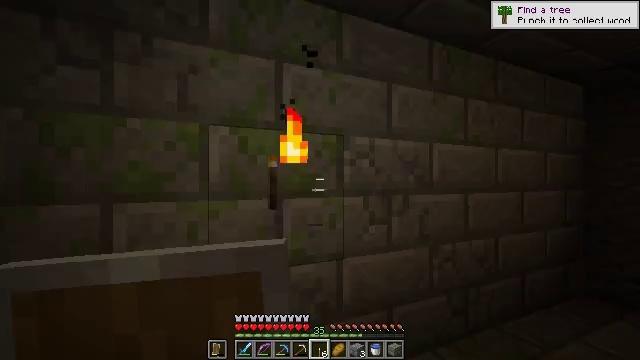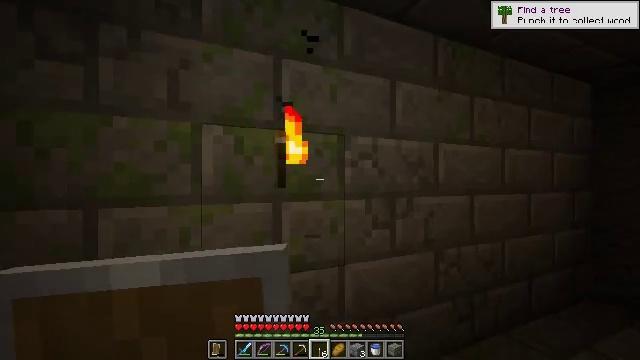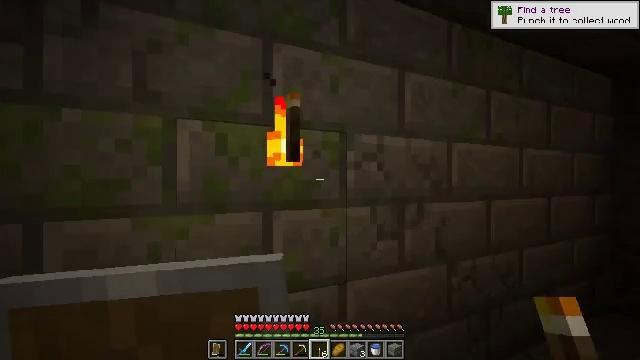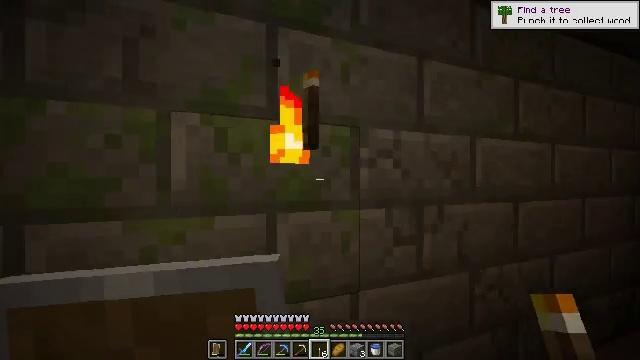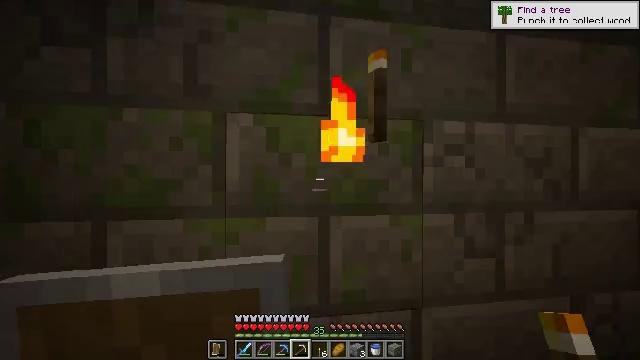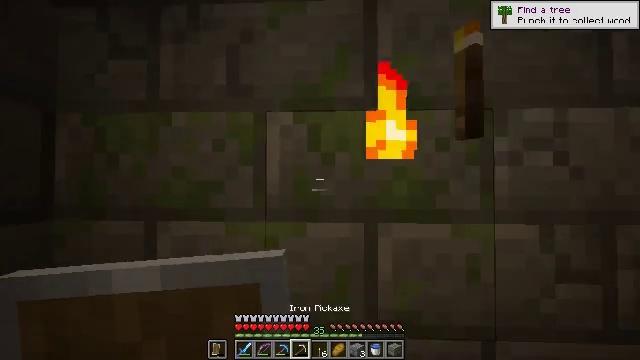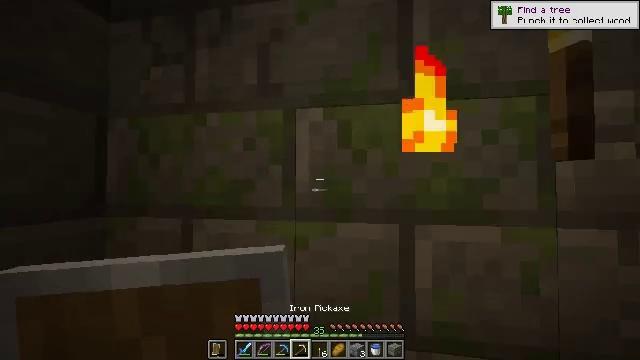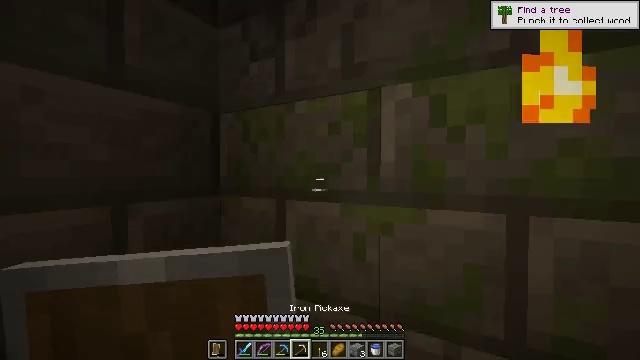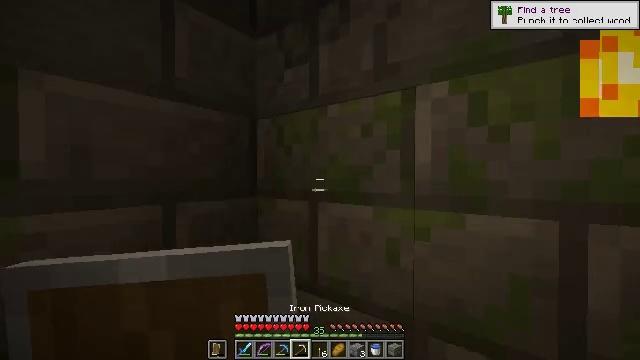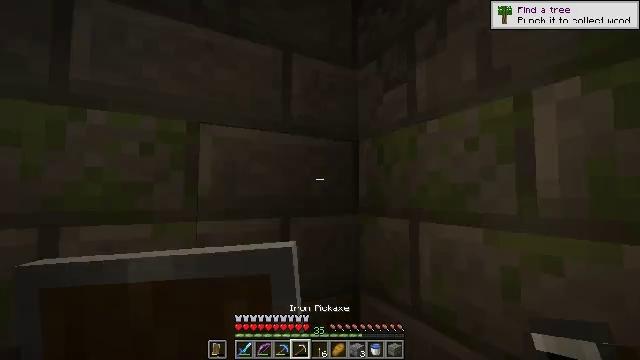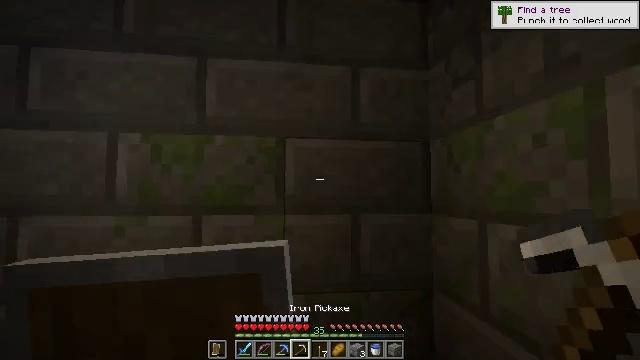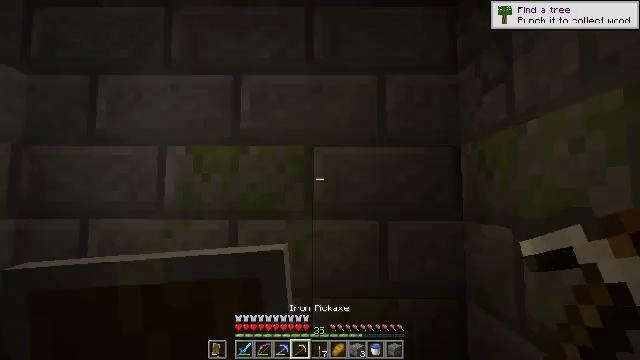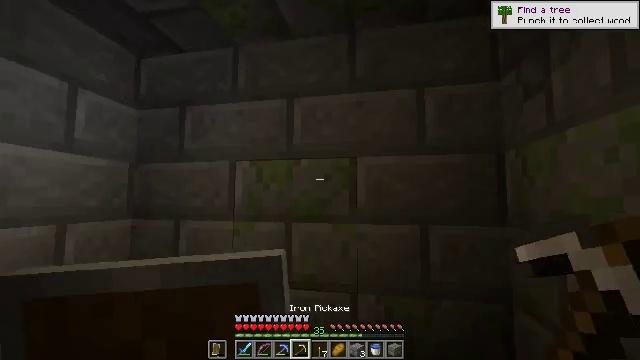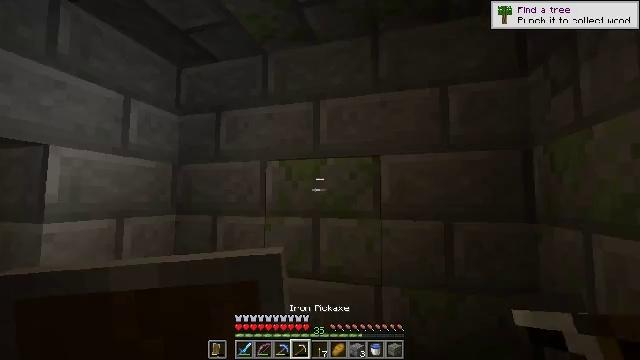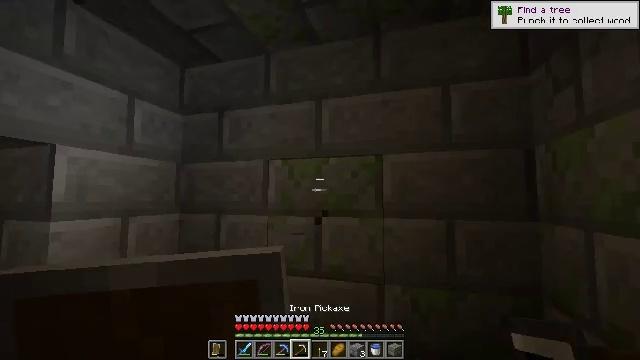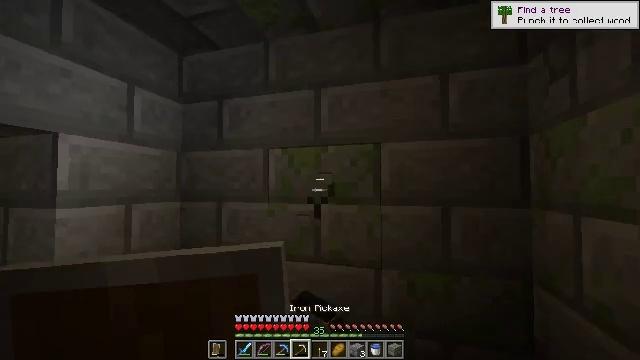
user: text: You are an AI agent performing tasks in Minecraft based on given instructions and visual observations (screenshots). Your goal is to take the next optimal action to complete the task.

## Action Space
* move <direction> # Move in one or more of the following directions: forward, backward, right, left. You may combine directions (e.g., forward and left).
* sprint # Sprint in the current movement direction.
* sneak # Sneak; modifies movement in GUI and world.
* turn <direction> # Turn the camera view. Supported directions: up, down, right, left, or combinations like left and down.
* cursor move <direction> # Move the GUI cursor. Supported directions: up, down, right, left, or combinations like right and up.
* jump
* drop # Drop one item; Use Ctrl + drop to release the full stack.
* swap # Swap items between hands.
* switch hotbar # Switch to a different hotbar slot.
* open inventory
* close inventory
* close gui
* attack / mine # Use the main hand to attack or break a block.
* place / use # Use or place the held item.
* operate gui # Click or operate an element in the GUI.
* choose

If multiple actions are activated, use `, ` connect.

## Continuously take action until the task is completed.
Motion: motion action
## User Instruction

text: Collect mossy stone bricks for building.
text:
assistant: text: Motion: move forward
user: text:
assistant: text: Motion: move forward
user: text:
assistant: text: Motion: move forward, turn left
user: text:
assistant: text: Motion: turn left, switch to hotbar 4
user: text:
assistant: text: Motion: turn left and up, switch to hotbar 4
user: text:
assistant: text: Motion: turn left
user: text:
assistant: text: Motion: turn left and down
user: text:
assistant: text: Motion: move back and move right, turn left
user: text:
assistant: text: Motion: move back and move right, turn left and up
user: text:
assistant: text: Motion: move back and move right, turn left
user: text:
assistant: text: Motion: move back, turn left and up
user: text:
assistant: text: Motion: turn left
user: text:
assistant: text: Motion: turn left
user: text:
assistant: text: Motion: attack / mine
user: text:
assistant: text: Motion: turn down, attack / mine
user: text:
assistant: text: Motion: turn down, attack / mine
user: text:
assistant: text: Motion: attack / mine
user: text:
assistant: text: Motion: attack / mine
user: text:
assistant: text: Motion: attack / mine
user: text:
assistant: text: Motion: attack / mine
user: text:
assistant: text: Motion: attack / mine
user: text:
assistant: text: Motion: move forward, attack / mine
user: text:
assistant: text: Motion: move forward, attack / mine
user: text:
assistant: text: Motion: move forward, attack / mine
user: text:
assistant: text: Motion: move forward, attack / mine
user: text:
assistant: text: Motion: move forward
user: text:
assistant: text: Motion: no_op